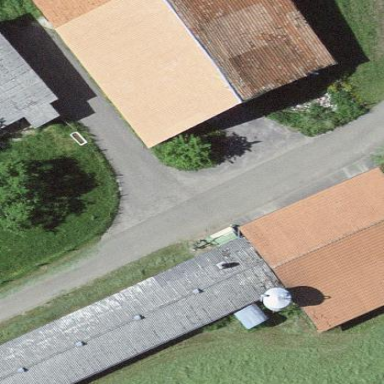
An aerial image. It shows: Farmyard area.